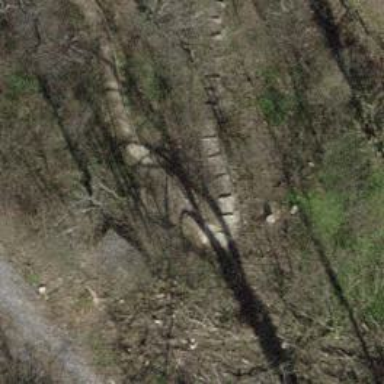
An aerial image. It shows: Set of steps on the road.